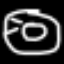
Label: donut